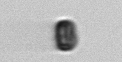
Label: Thalassiosira